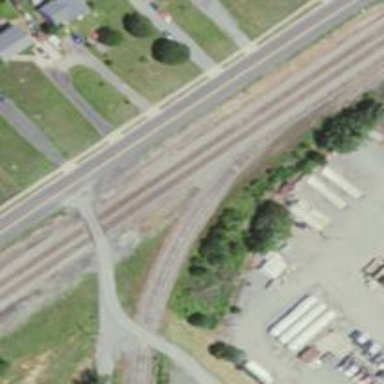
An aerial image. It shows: Abandoned railway.